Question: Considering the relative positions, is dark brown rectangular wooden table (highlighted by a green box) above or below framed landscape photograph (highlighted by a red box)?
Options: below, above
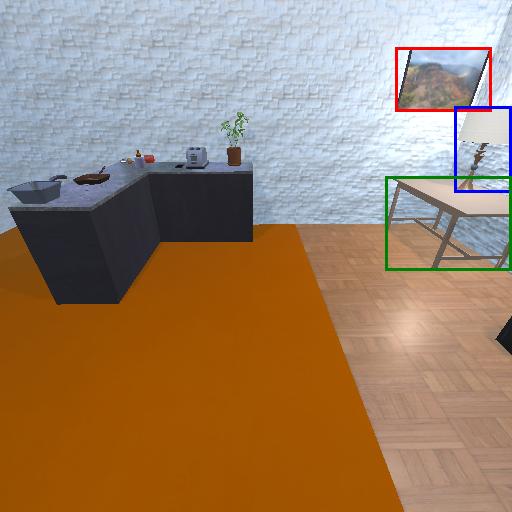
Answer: below